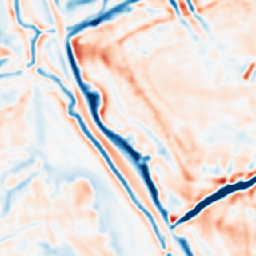
Category: multiscale
Decomposition family: dog_multiscale
Decomposition parameters: sigma_ratio: 1.4
n_scales: 3
base_sigma: 2
Upsampling method: nearest
Upsampling parameters: scale: 8
Upsampling scale: 8